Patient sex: M
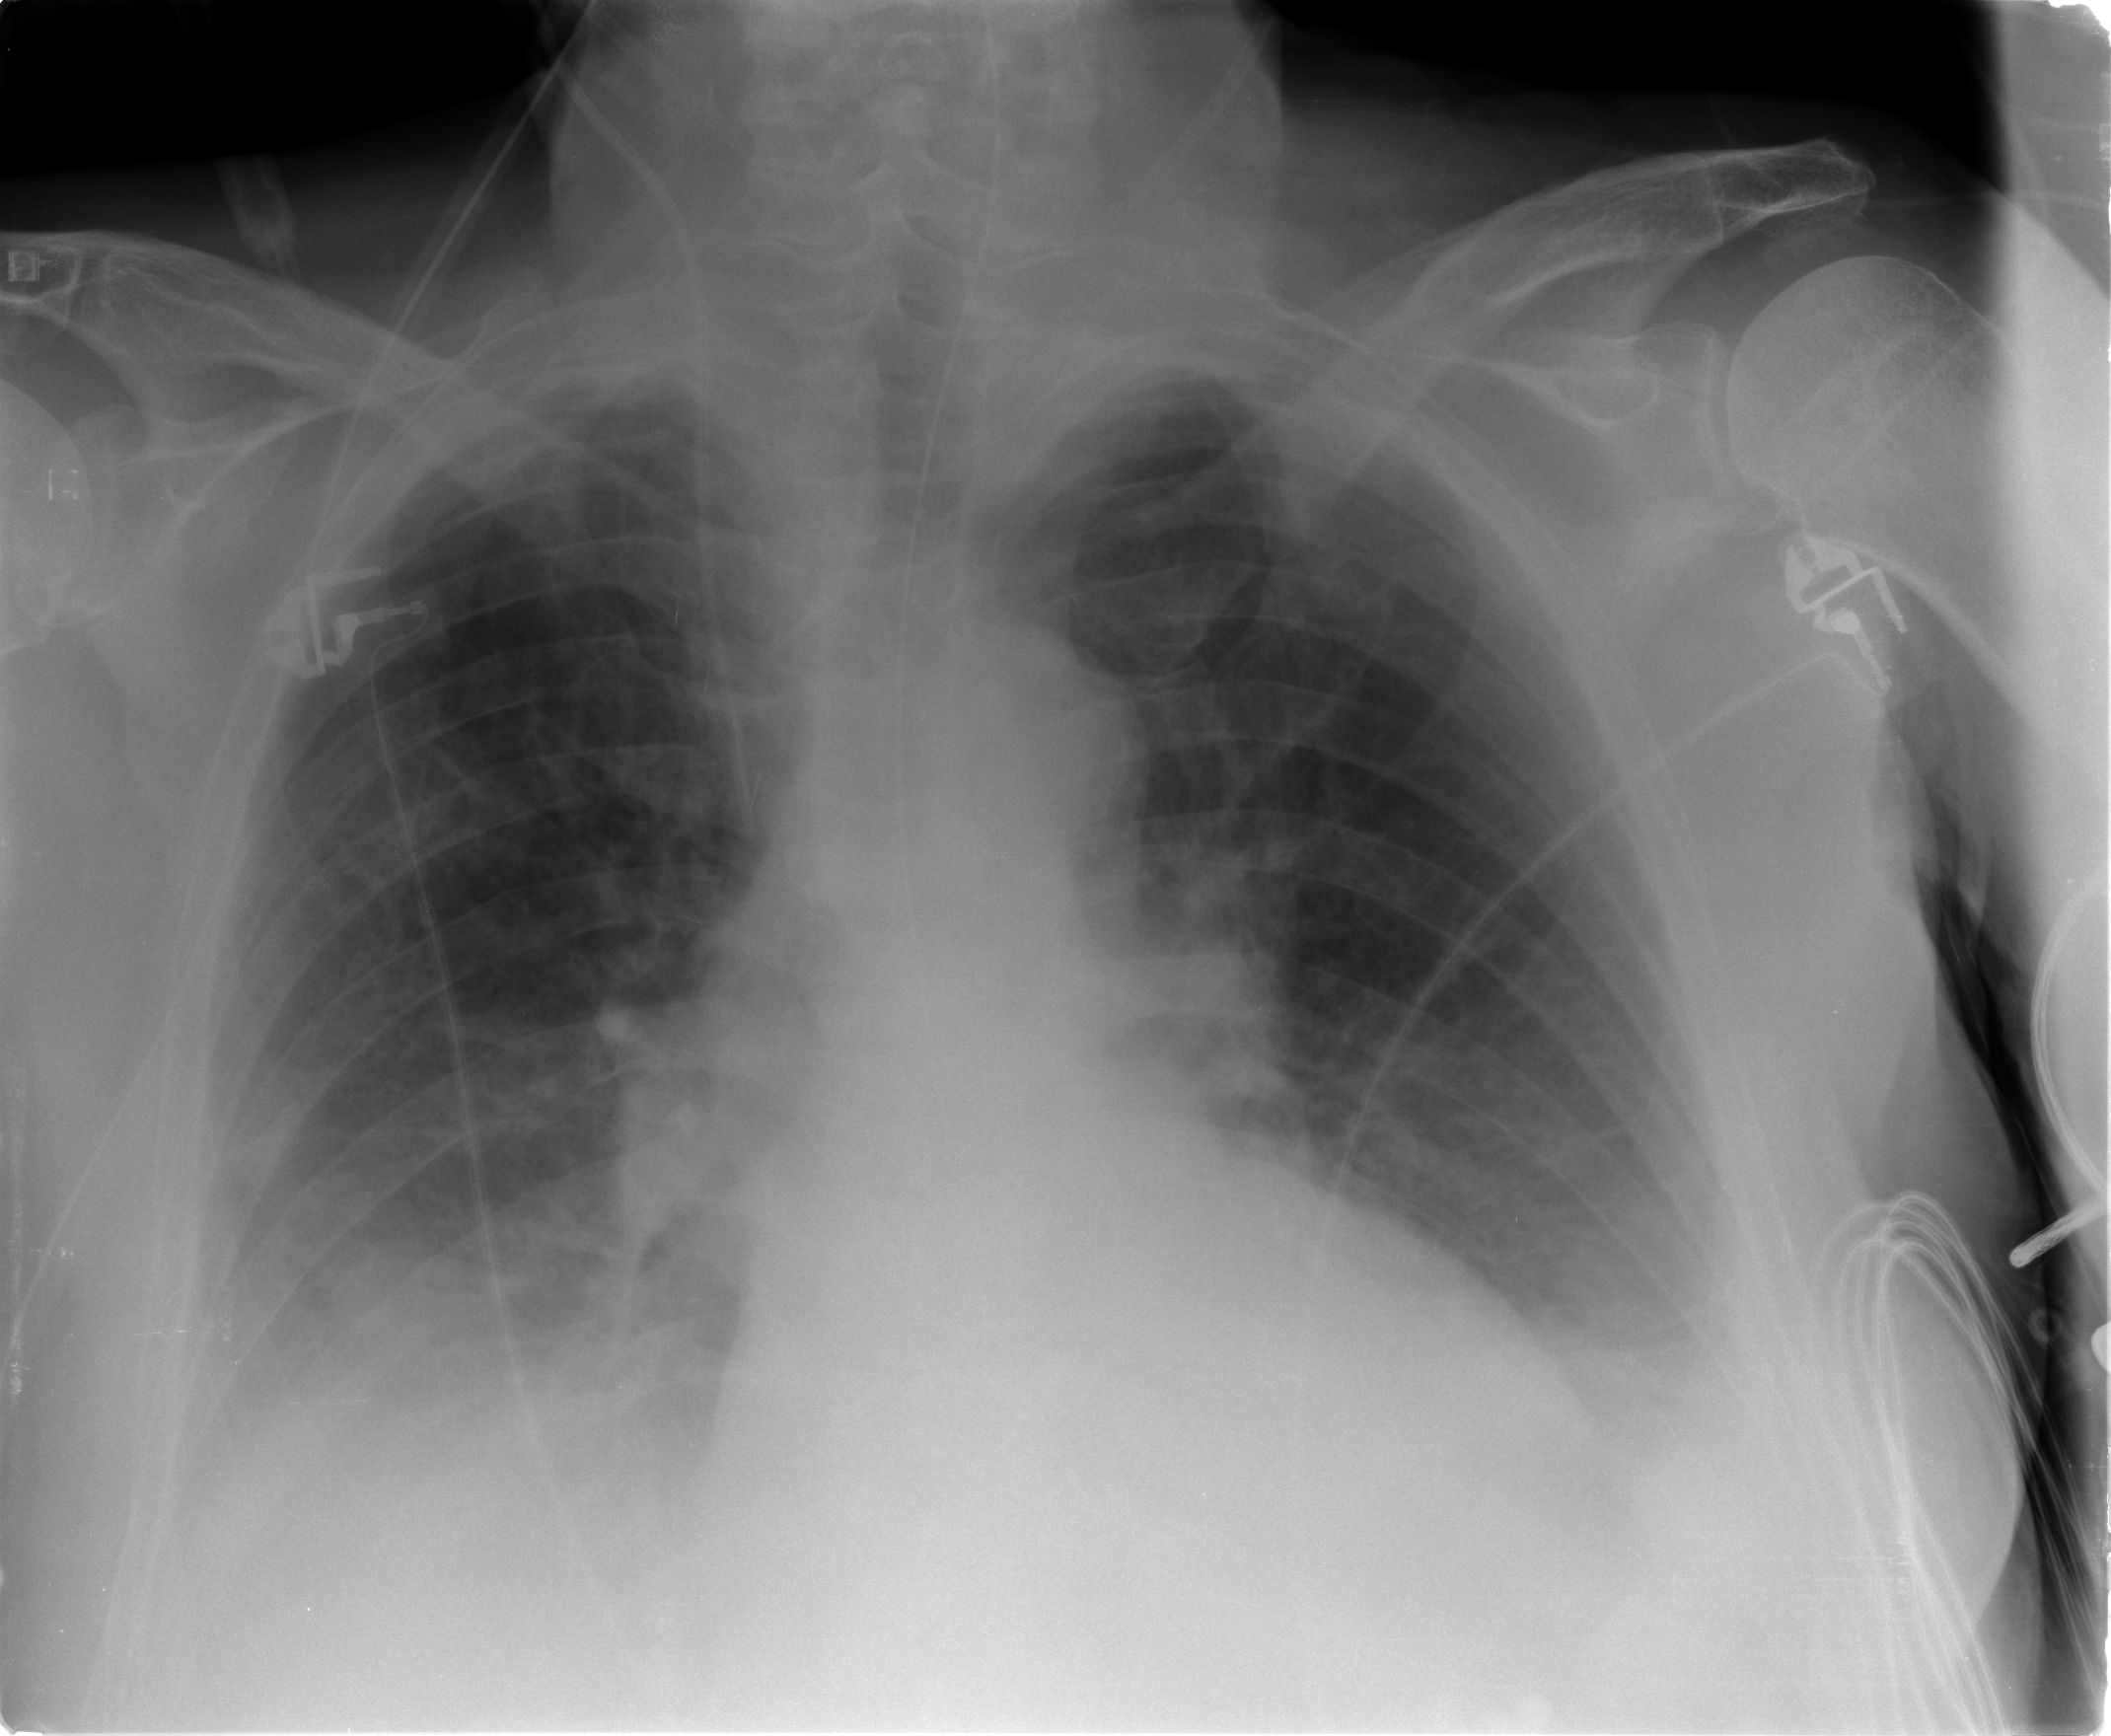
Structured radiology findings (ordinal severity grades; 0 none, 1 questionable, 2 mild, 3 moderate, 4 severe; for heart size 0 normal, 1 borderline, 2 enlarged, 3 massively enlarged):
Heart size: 2
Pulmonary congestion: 2
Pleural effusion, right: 3
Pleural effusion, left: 2
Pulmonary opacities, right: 2
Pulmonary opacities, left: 0
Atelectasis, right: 2
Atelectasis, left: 2